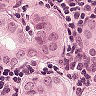
Metastatic tissue present: yes